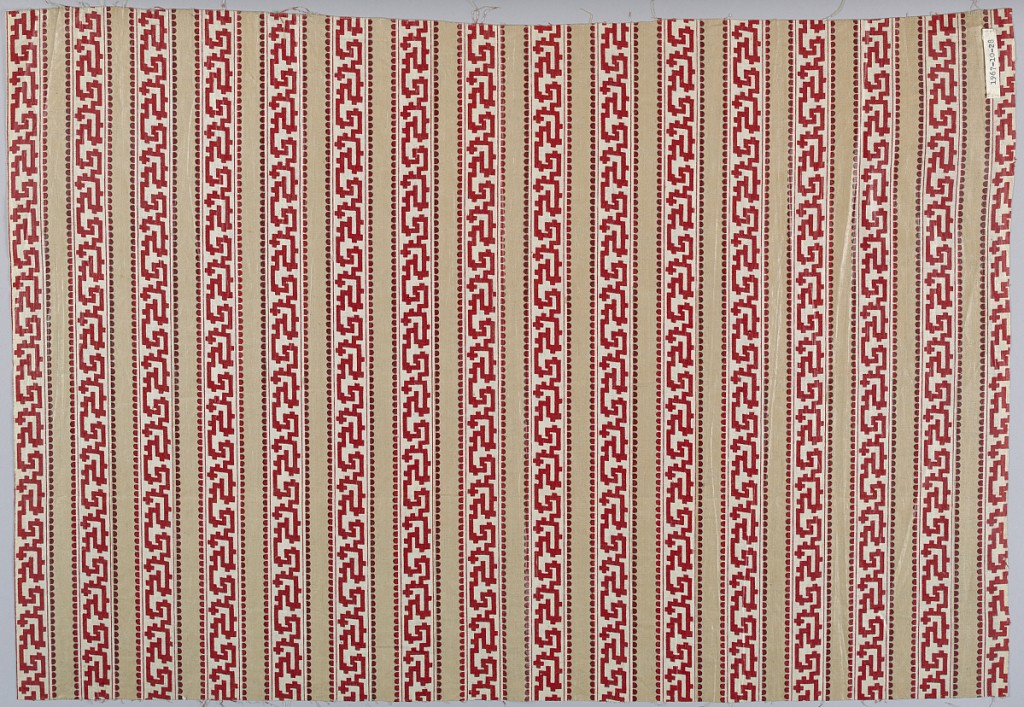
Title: Sample
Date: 1851–63
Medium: cotton Technique: roller and block printed, glazed
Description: Sample in a striped design showing light brown stripes edged with dark red dots that alternate with white stripes decorated with a fret design.